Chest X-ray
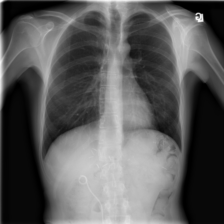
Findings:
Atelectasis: negative
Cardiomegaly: negative
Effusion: negative
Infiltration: negative
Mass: negative
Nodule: negative
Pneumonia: negative
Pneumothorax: negative
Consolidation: negative
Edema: negative
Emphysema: negative
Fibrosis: negative
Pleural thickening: negative
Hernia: negative